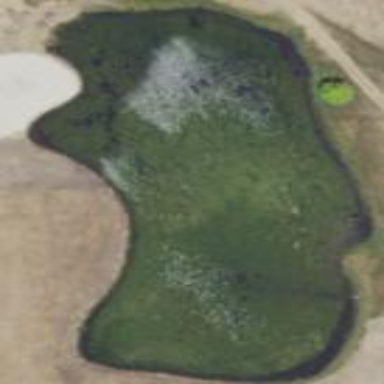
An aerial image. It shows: Picturesque pond acting as water hazard on golf course.